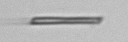
Label: fiber